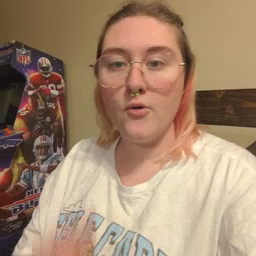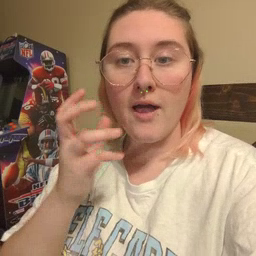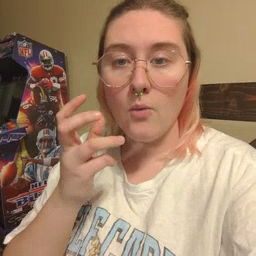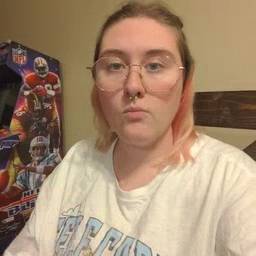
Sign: radio